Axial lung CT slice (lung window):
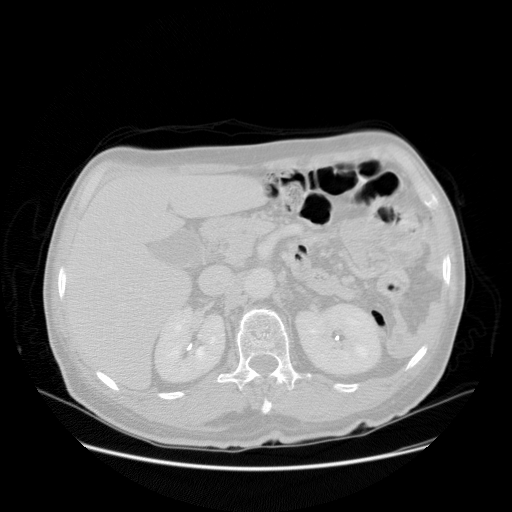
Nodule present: no